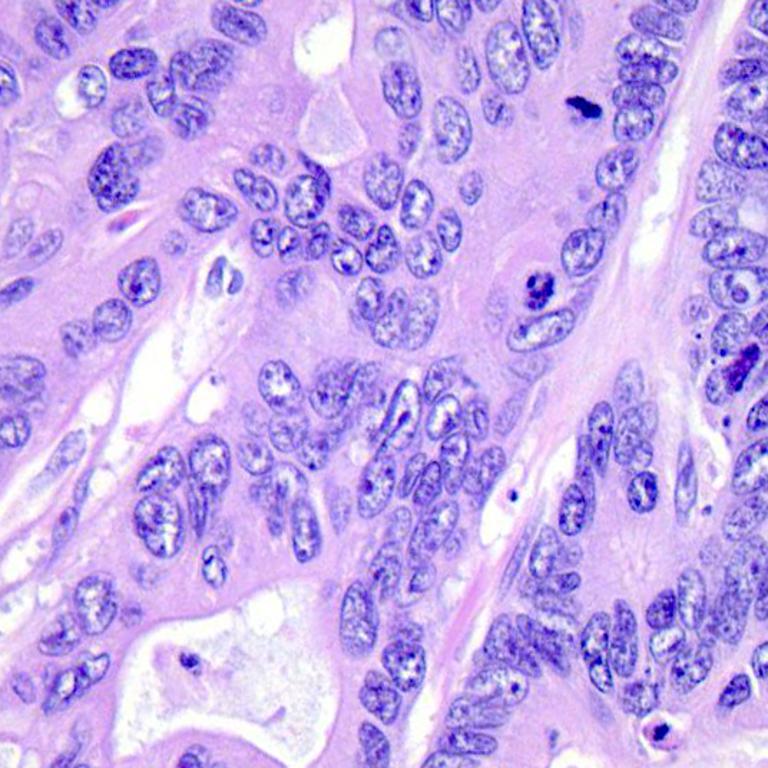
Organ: colon
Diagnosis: adenocarcinomas